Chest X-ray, PA view. Patient: 60 years old, sex F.
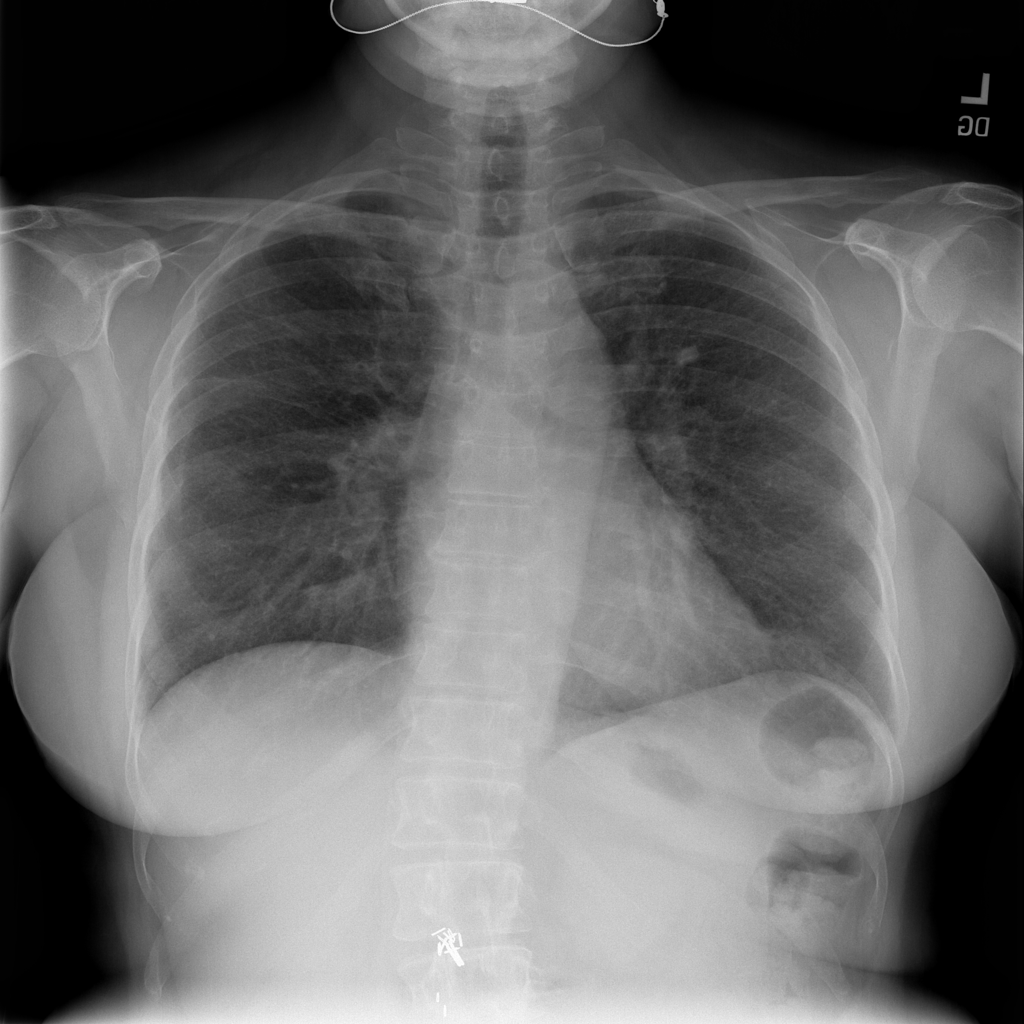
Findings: No Finding